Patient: sex M, age 53
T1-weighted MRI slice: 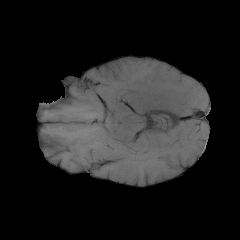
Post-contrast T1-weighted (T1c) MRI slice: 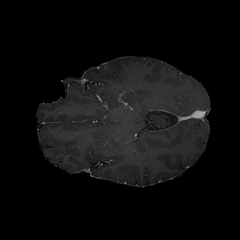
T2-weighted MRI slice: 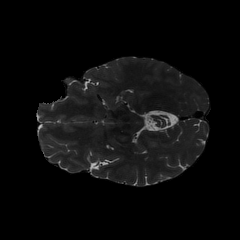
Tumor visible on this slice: no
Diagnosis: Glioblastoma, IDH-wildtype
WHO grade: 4